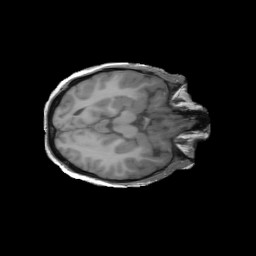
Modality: T1w
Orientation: axial
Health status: ill
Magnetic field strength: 3 T